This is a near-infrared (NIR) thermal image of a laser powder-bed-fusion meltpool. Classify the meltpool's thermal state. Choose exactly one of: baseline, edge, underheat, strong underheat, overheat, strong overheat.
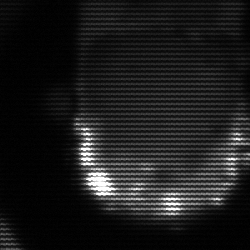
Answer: baseline